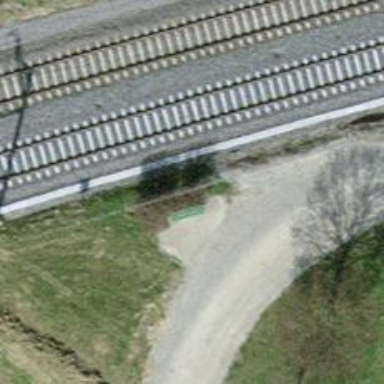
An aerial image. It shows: Bench for seating.